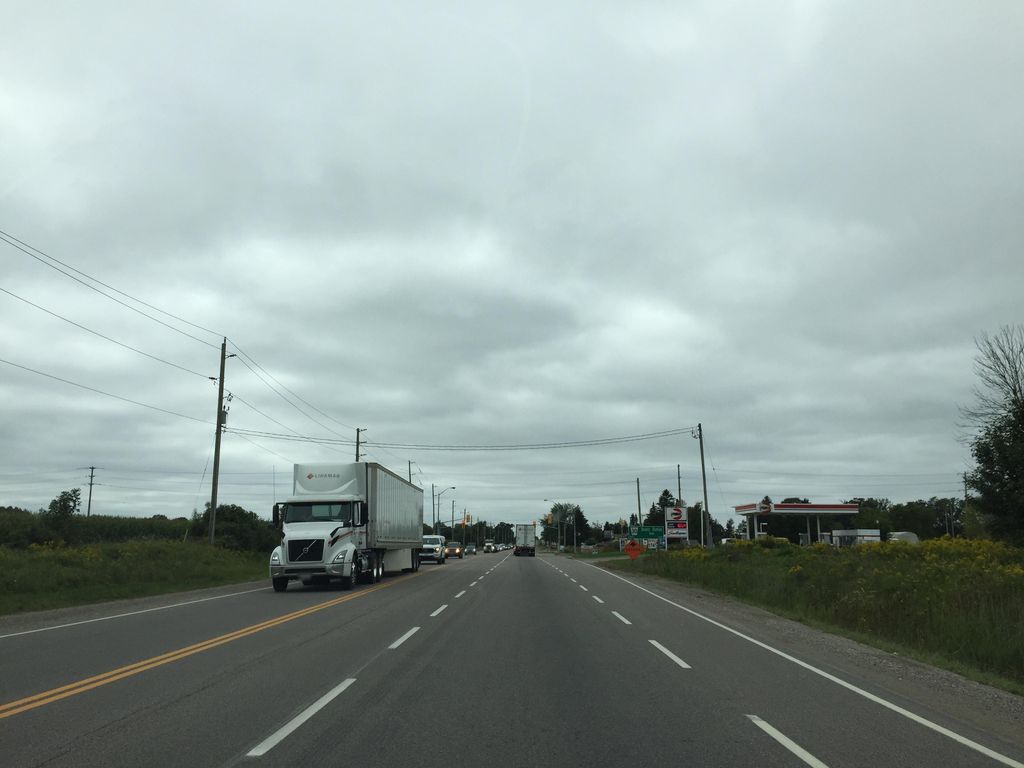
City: kitchener-waterloo